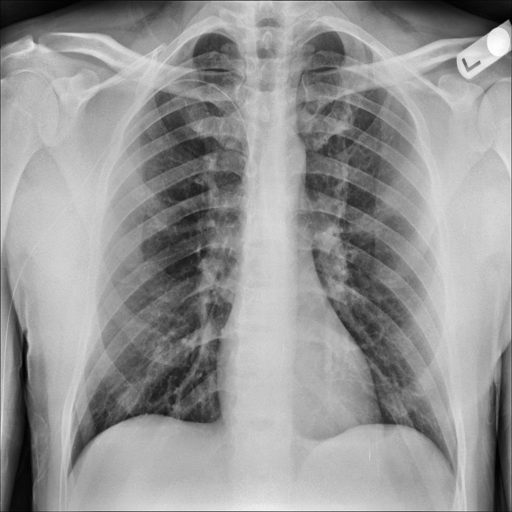
Finding: NORMAL